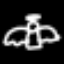
Label: angel